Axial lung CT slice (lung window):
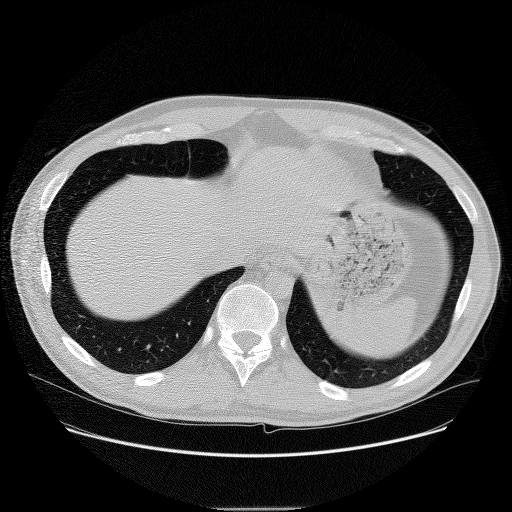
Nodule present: no